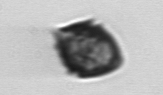
Label: Kryptoperidinium_triquetrum